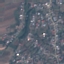
Label: Residential